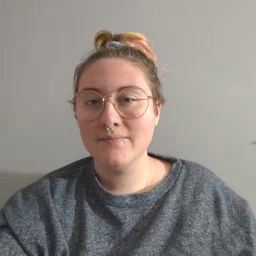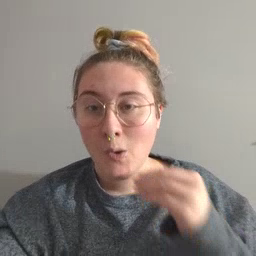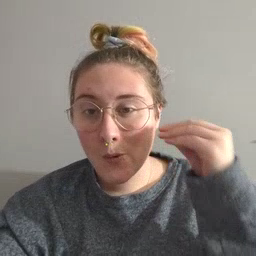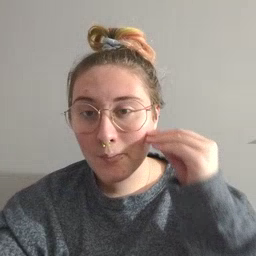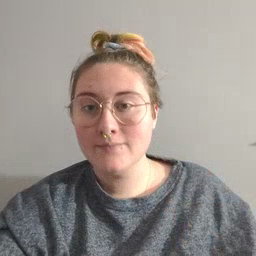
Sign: home